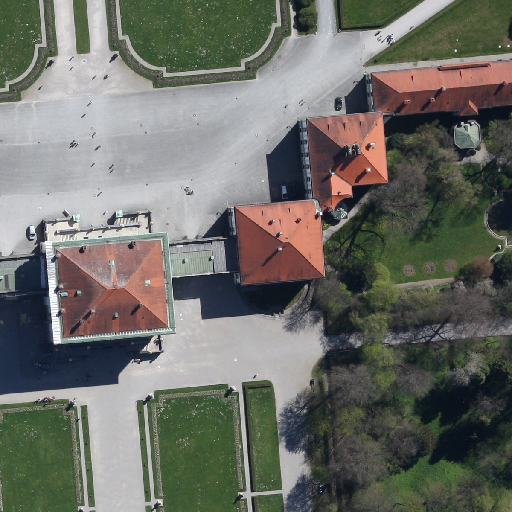
Referring expression: vehicle